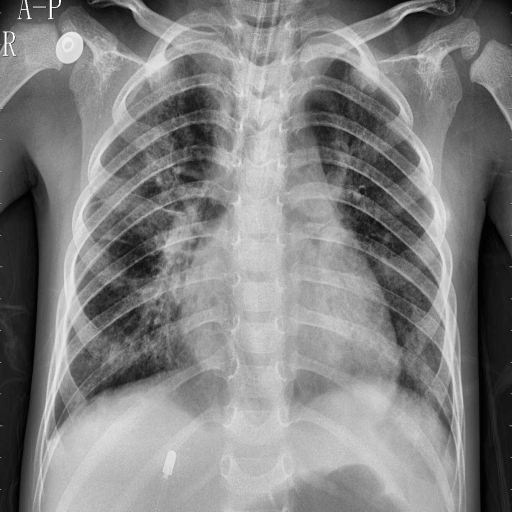
Finding: PNEUMONIA